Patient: sex F, age 69
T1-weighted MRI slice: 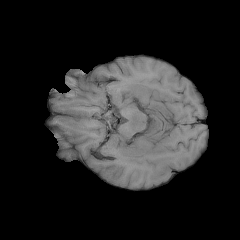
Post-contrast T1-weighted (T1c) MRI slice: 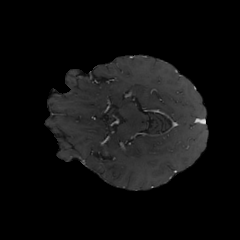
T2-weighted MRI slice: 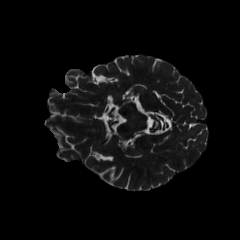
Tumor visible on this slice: no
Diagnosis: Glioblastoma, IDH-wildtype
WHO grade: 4